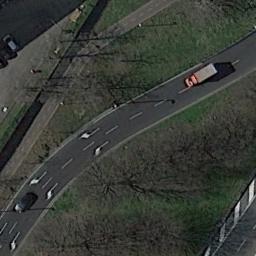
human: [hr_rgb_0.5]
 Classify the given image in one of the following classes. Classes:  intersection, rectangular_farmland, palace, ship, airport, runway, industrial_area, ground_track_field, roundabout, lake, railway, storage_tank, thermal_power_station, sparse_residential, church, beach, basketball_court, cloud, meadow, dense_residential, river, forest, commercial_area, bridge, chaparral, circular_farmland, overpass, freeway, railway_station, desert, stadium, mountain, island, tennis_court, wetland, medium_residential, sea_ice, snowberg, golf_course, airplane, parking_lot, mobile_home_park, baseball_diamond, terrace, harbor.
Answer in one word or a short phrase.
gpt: freeway